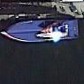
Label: civil